Question: Please see this pic:

I have a one to many relationship between eg. Person and Address. Problem here is that it is a "add" form and so even master record is not in database. How should I design this UI and implementation? What if the person clicks "save address" in popup. What personId should I associate that particular address with? In Asp.Net I would have stored it in ViewState and so this problem wouldn't have come. But how do I do this Asp.Net MVC 3.0? Should I store it in Session and then when finally "save" is clicked on main form I retrieve all address from session and save it. This looks to be a very hackish approach because what if the person open same form in two tabs? Should I keep creating hidden fields on the child form and store it there in CSV format or something? This works but will result in an ungly javascript code.
I hope I am clear on my question. If not please let me know. How do you handle this in Asp.Net MVC?
Thanks.
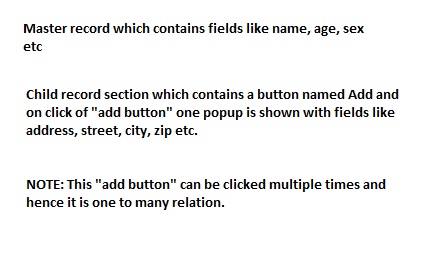
Answer: When the person clicks "Save Address" in the popup, use some javascript to add the entry to the underlying main page, both as text and a set of hidden fields containing the data. When the form is finally posted back, those hidden inputs can be turned into the related data for the main record.
It will look something like this when you are done.
'''
<div class="addresses">
<div class="address">
123 Street, Foo City, Idaho, 22222-2222
<a href="#" class="delete-address">Delete</a>
<input type="hidden" name="Addresses[0].Street" value="123 Street" class="address-start" />
<input type="hidden" name="Addresses[0].City" value="Foo City" />
<input type="hidden" name="Addresses[0].State" value="Idaho" />
<input type="hidden" name="Addresses[0].Zip" value="22222-2222" />
</div>
...
</div>
<!-- so you can remove them once added -->
<script type="text/javascript">
$(function() {
$('.delete-address').click( function() {
$(this).closest('.address').remove();
});
});
</script>
'''
Note this assumes your view model has a 'List<Address>' named 'Addresses' with the appropriate properties on the 'Address' class. Note that the indices need to be consecutive. You can use a bit of javascript to update these upon form submit.
'''
$('form').submit( function() {
$('.address-start').each( function(idx) {
var prefix = 'Addresses[' + idx + '].';
$(this).attr('name',prefix + 'Street')
.next(':hidden')
.attr('name',prefix + 'City' )
.next(':hidden')
.attr('name',prefix + 'State' )
.next(':hidden')
.attr('name',prefix + 'Zip' );
});
return true;
});
'''
Note also that if you do this sort of thing when editing and use something similar, you will probably want to add a 'Deleted' property to the 'Address' class and merely hide the address being deleted, while setting the corresponding 'Deleted' input to value 'True' so that you know it should be removed on post. I've shown it here without indices as on create they will be bound in the order they occur. On edit if you add one, you may need to calculate the correct index for the new elements.